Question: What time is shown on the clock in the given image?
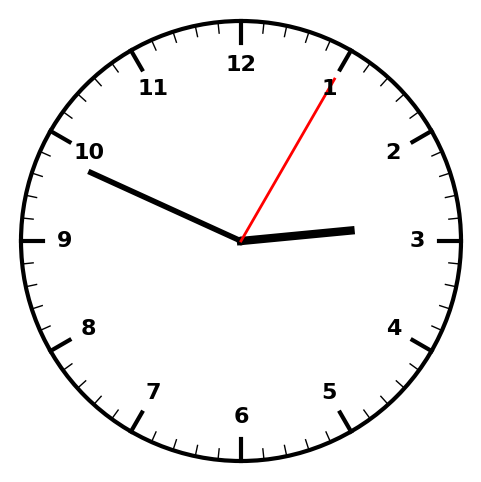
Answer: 02:49:05